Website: apple
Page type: review-order
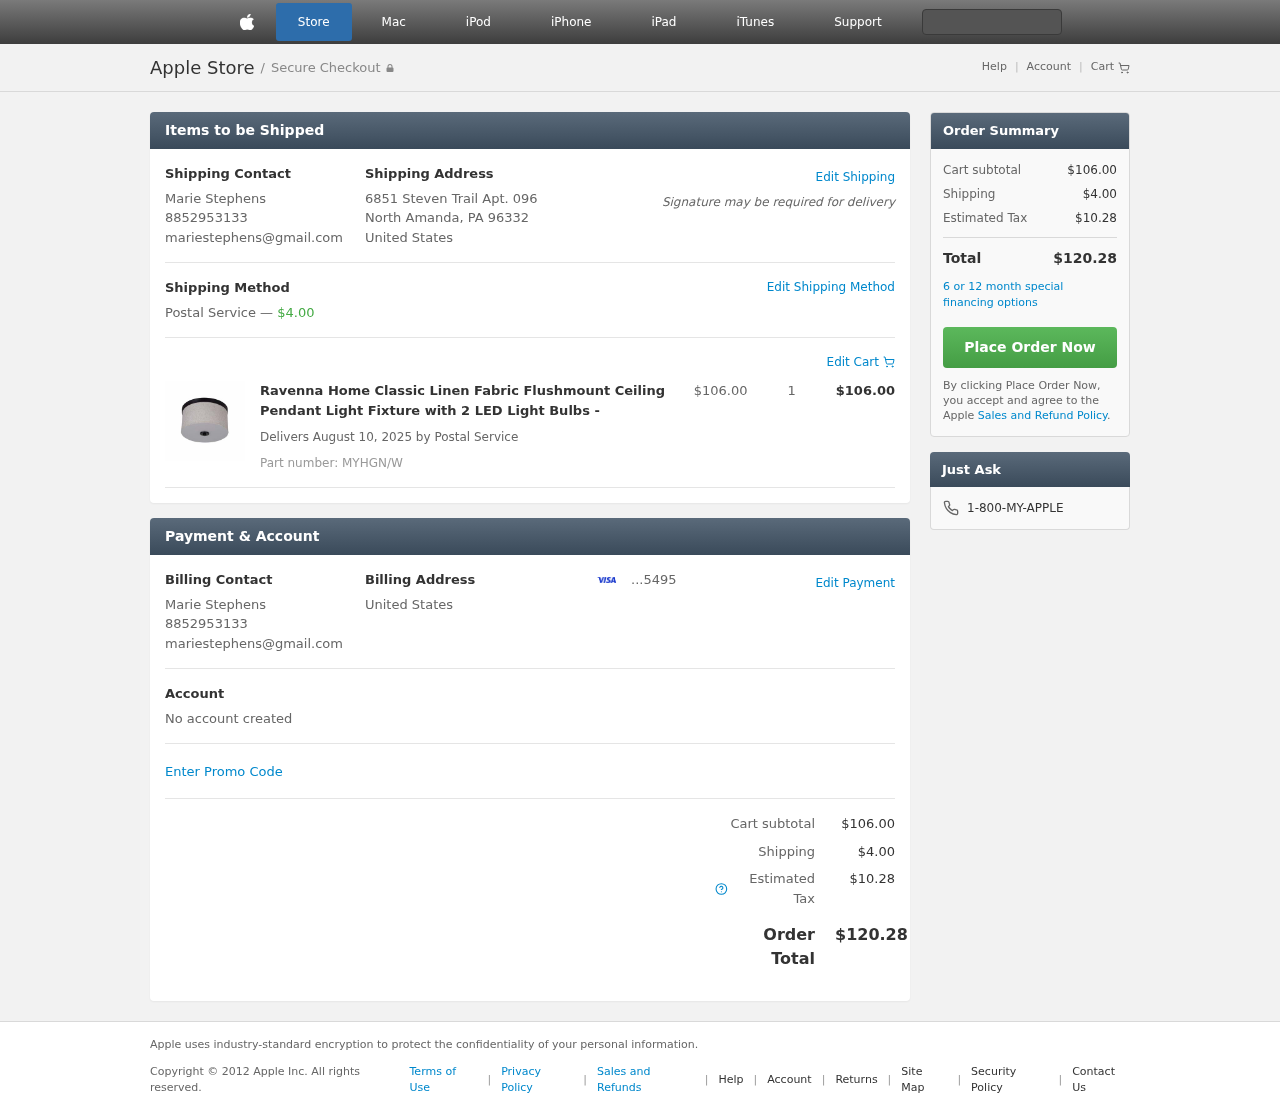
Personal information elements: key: PII_CARD_LAST4
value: ...5495
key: PII_CITY_STATE_ZIP
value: North Amanda, PA 96332
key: PII_COUNTRY
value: United States
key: PII_EMAIL
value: mariestephens@gmail.com
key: PII_EMAIL2
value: mariestephens@gmail.com
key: PII_FULLNAME
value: Marie Stephens
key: PII_FULLNAME2
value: Marie Stephens
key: PII_PHONE
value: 8852953133
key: PII_PHONE2
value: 8852953133
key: PII_STREET
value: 6851 Steven Trail Apt. 096
Product elements: key: PRODUCT1_NAME
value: Ravenna Home Classic Linen Fabric Flushmount Ceiling Pendant Light Fixture with 2 LED Light Bulbs -
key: PRODUCT1_PRICE
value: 106
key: PRODUCT1_QUANTITY
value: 1
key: PRODUCT1_TOTAL
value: $106.00
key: PRODUCT_PART_NUMBER
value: MYHGN/W
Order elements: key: ORDER_SHIPPING_COST
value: $4.00
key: ORDER_DELIVERY_DATE
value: Delivers August 10, 2025 by Postal Service
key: ORDER_SUBTOTAL
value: $106.00
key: ORDER_TAX
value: $10.28
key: ORDER_TOTAL
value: $120.28